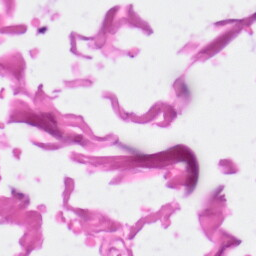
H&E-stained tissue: Skin